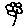
Label: flower